Field crop: maize
Growth stage: 2
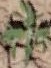
Species: atriplex